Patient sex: M
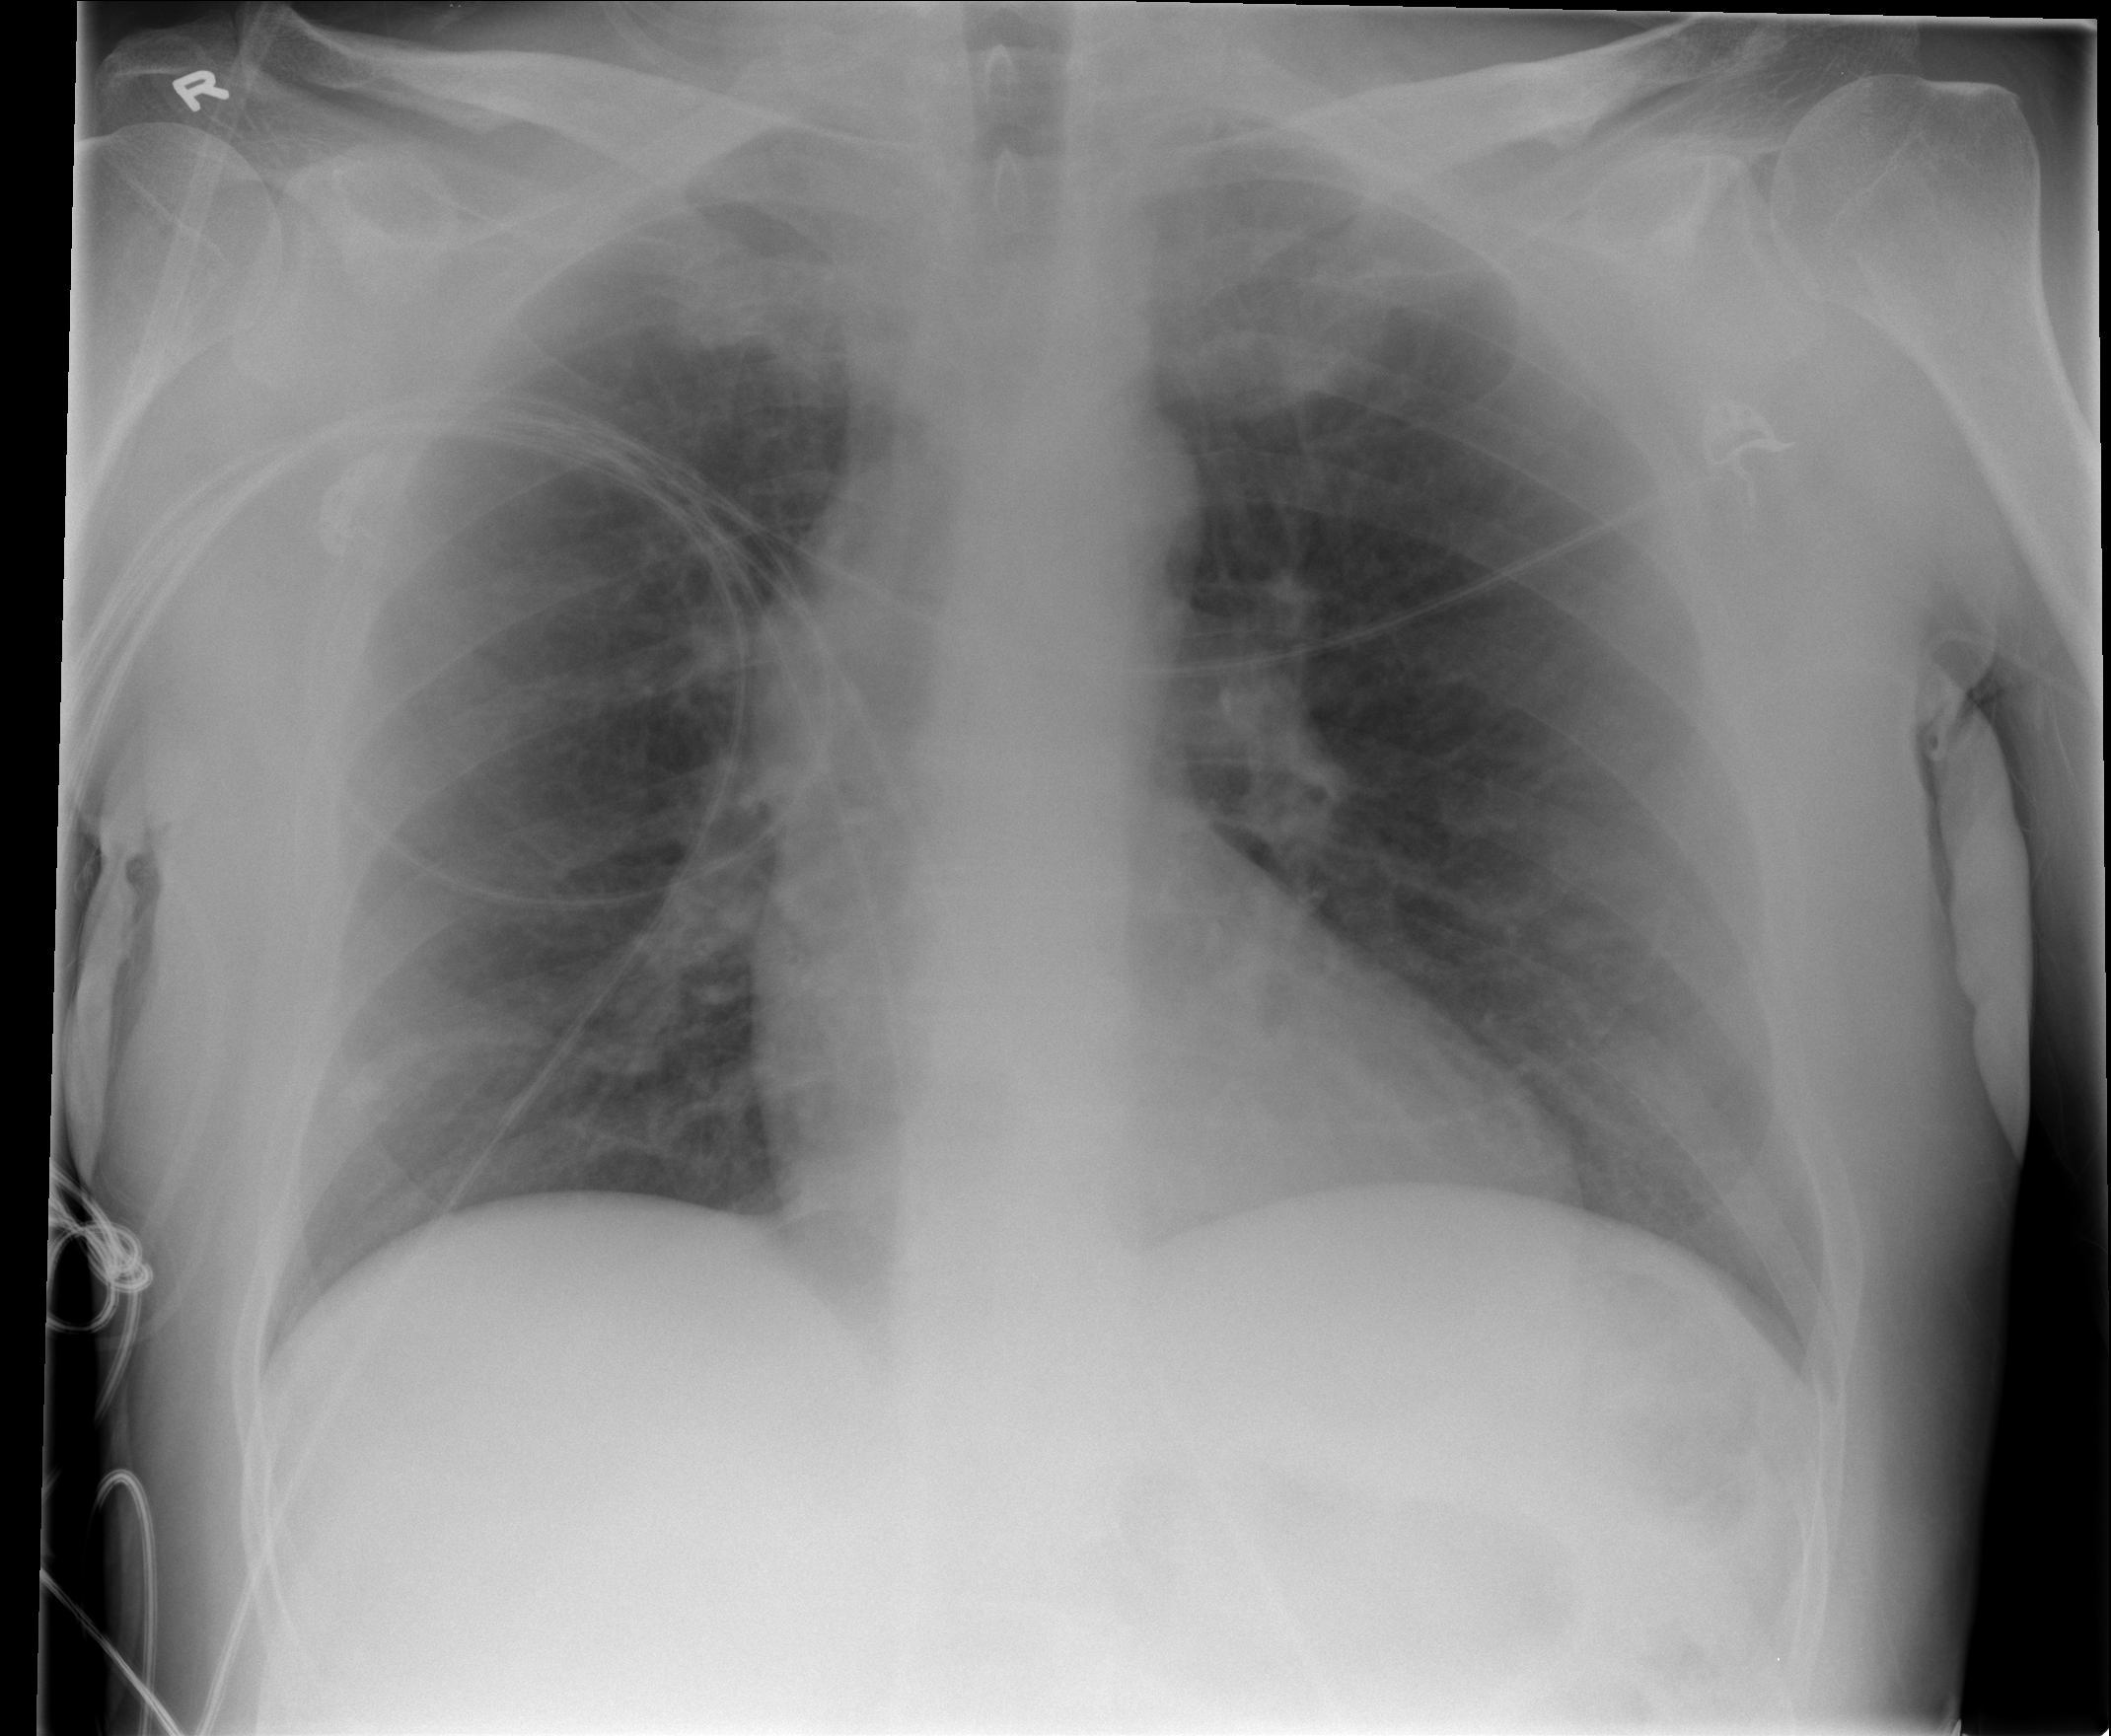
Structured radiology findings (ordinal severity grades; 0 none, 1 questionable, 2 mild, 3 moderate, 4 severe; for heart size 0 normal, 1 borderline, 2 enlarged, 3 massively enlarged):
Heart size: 0
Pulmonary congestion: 1
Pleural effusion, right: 0
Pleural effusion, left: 0
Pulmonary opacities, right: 0
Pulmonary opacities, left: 0
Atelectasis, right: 0
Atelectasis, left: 0